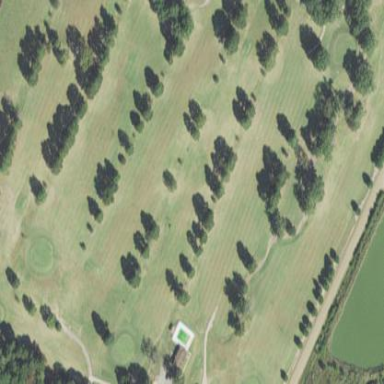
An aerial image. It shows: Recreation ground used as golf course.